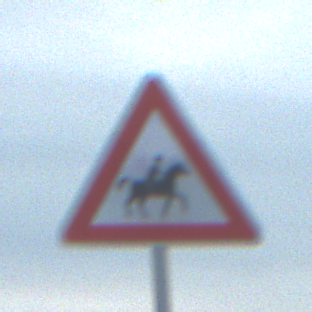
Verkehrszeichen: ReiterLinks
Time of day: SunriseSunset
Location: Outdoor (Beach)
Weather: PartlyCloudy
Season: NotSpecified
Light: Natural